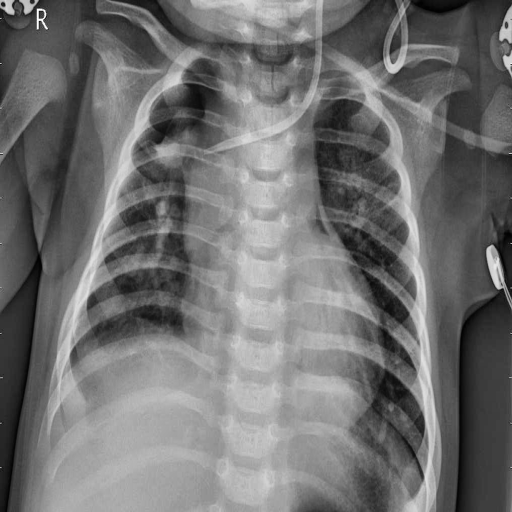
Finding: PNEUMONIA